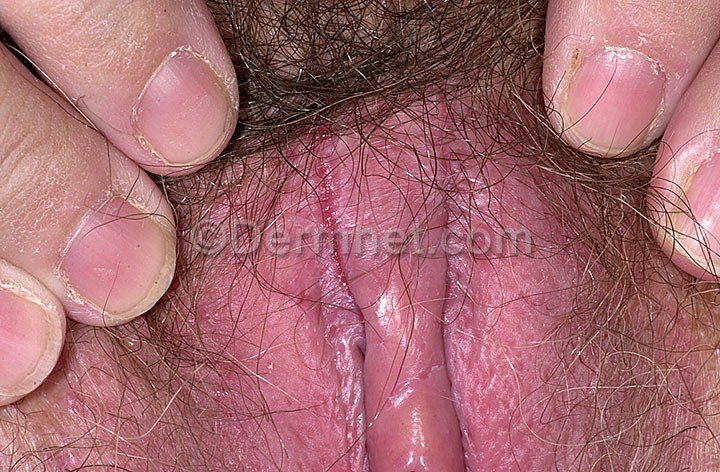
Disease: Tinea Ringworm Candidiasis and other Fungal Infections